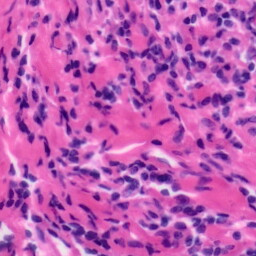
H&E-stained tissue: Tonsil